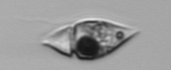
Label: Amphidinium